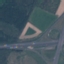
Label: Highway